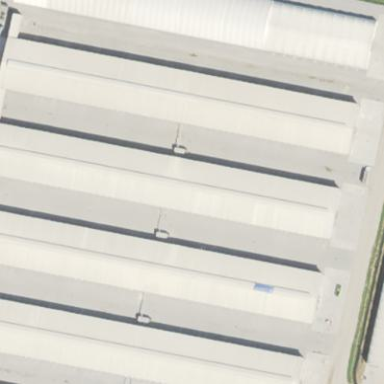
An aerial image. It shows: Poultry house.